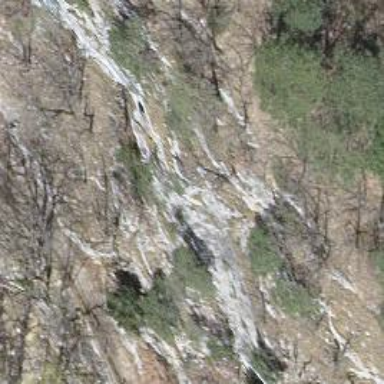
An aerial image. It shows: Natural cliff.